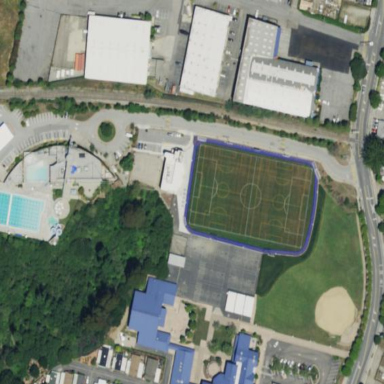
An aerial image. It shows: Artificial turf track for leisure land activities.